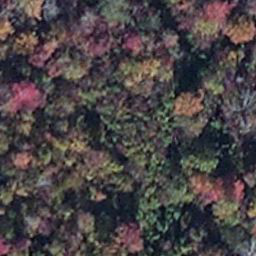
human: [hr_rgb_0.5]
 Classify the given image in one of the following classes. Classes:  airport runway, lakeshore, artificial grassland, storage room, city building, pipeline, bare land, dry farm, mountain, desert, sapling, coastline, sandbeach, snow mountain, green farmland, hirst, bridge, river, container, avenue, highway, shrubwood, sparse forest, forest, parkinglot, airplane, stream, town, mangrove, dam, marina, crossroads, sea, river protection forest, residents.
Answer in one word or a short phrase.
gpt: mangrove